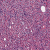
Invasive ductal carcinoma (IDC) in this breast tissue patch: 0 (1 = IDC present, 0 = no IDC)